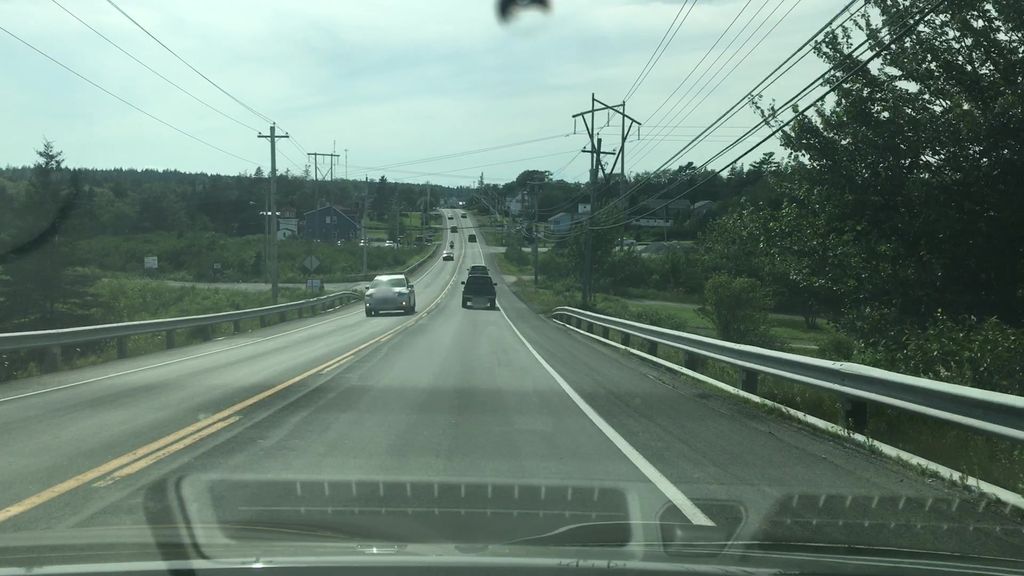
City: halifax